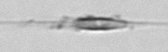
Label: Cylindrotheca